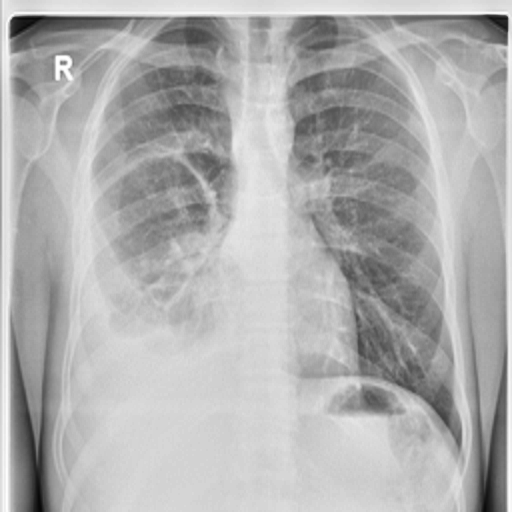
Finding: TUBERCULOSIS